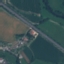
Land use / land cover class: Highway